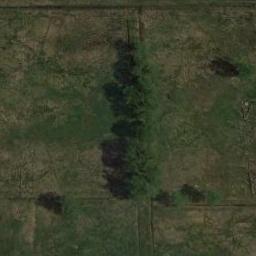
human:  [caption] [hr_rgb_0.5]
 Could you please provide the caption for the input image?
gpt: The meadow is next to the bare land .

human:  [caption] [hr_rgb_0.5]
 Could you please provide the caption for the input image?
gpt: Some trees are on the meadow .

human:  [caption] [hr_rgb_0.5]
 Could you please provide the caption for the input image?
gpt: The entire image is dominated by grass .

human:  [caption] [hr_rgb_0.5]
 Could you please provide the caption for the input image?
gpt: This meadow has sparse grasses and some trees .

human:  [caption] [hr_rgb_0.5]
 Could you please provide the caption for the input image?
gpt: There are some trees on the brown and green meadow .